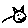
Label: cat